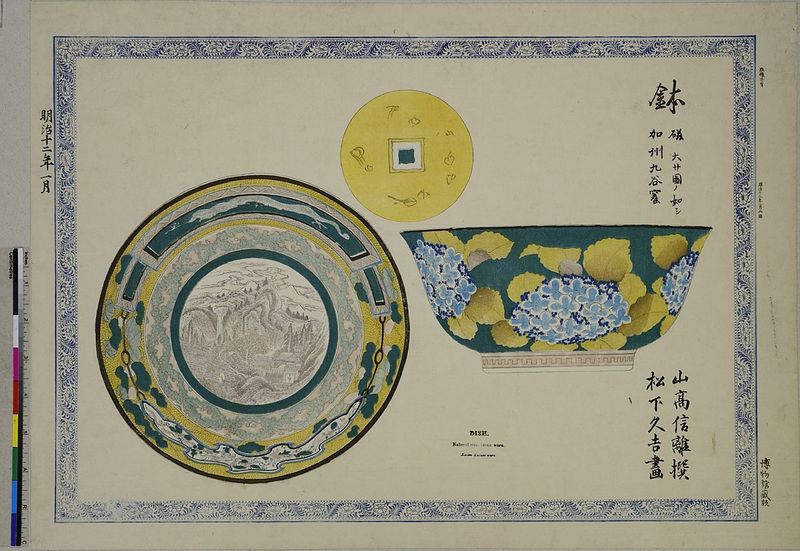
Titel: Schale
Künstler: Matsushita Ky&#x16B;kichi
Standort: Hamburg
Institution: Museum für Kunst und Gewerbe Hamburg
Schlagwörter: teller, holzschnitt, platte, druckgraphik, druckgrafik, kunstgewerbe, zeit, hortensie, kunsthandwerk, farbholzschnitt, reproduktionen, blumenornamente, industriedesign, druckerzeugnisse, schüssel, meiji, steinware, kashu, kutani